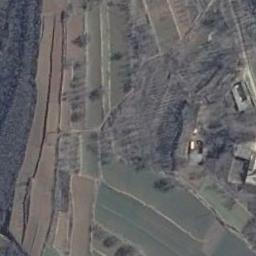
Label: terrace